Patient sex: M
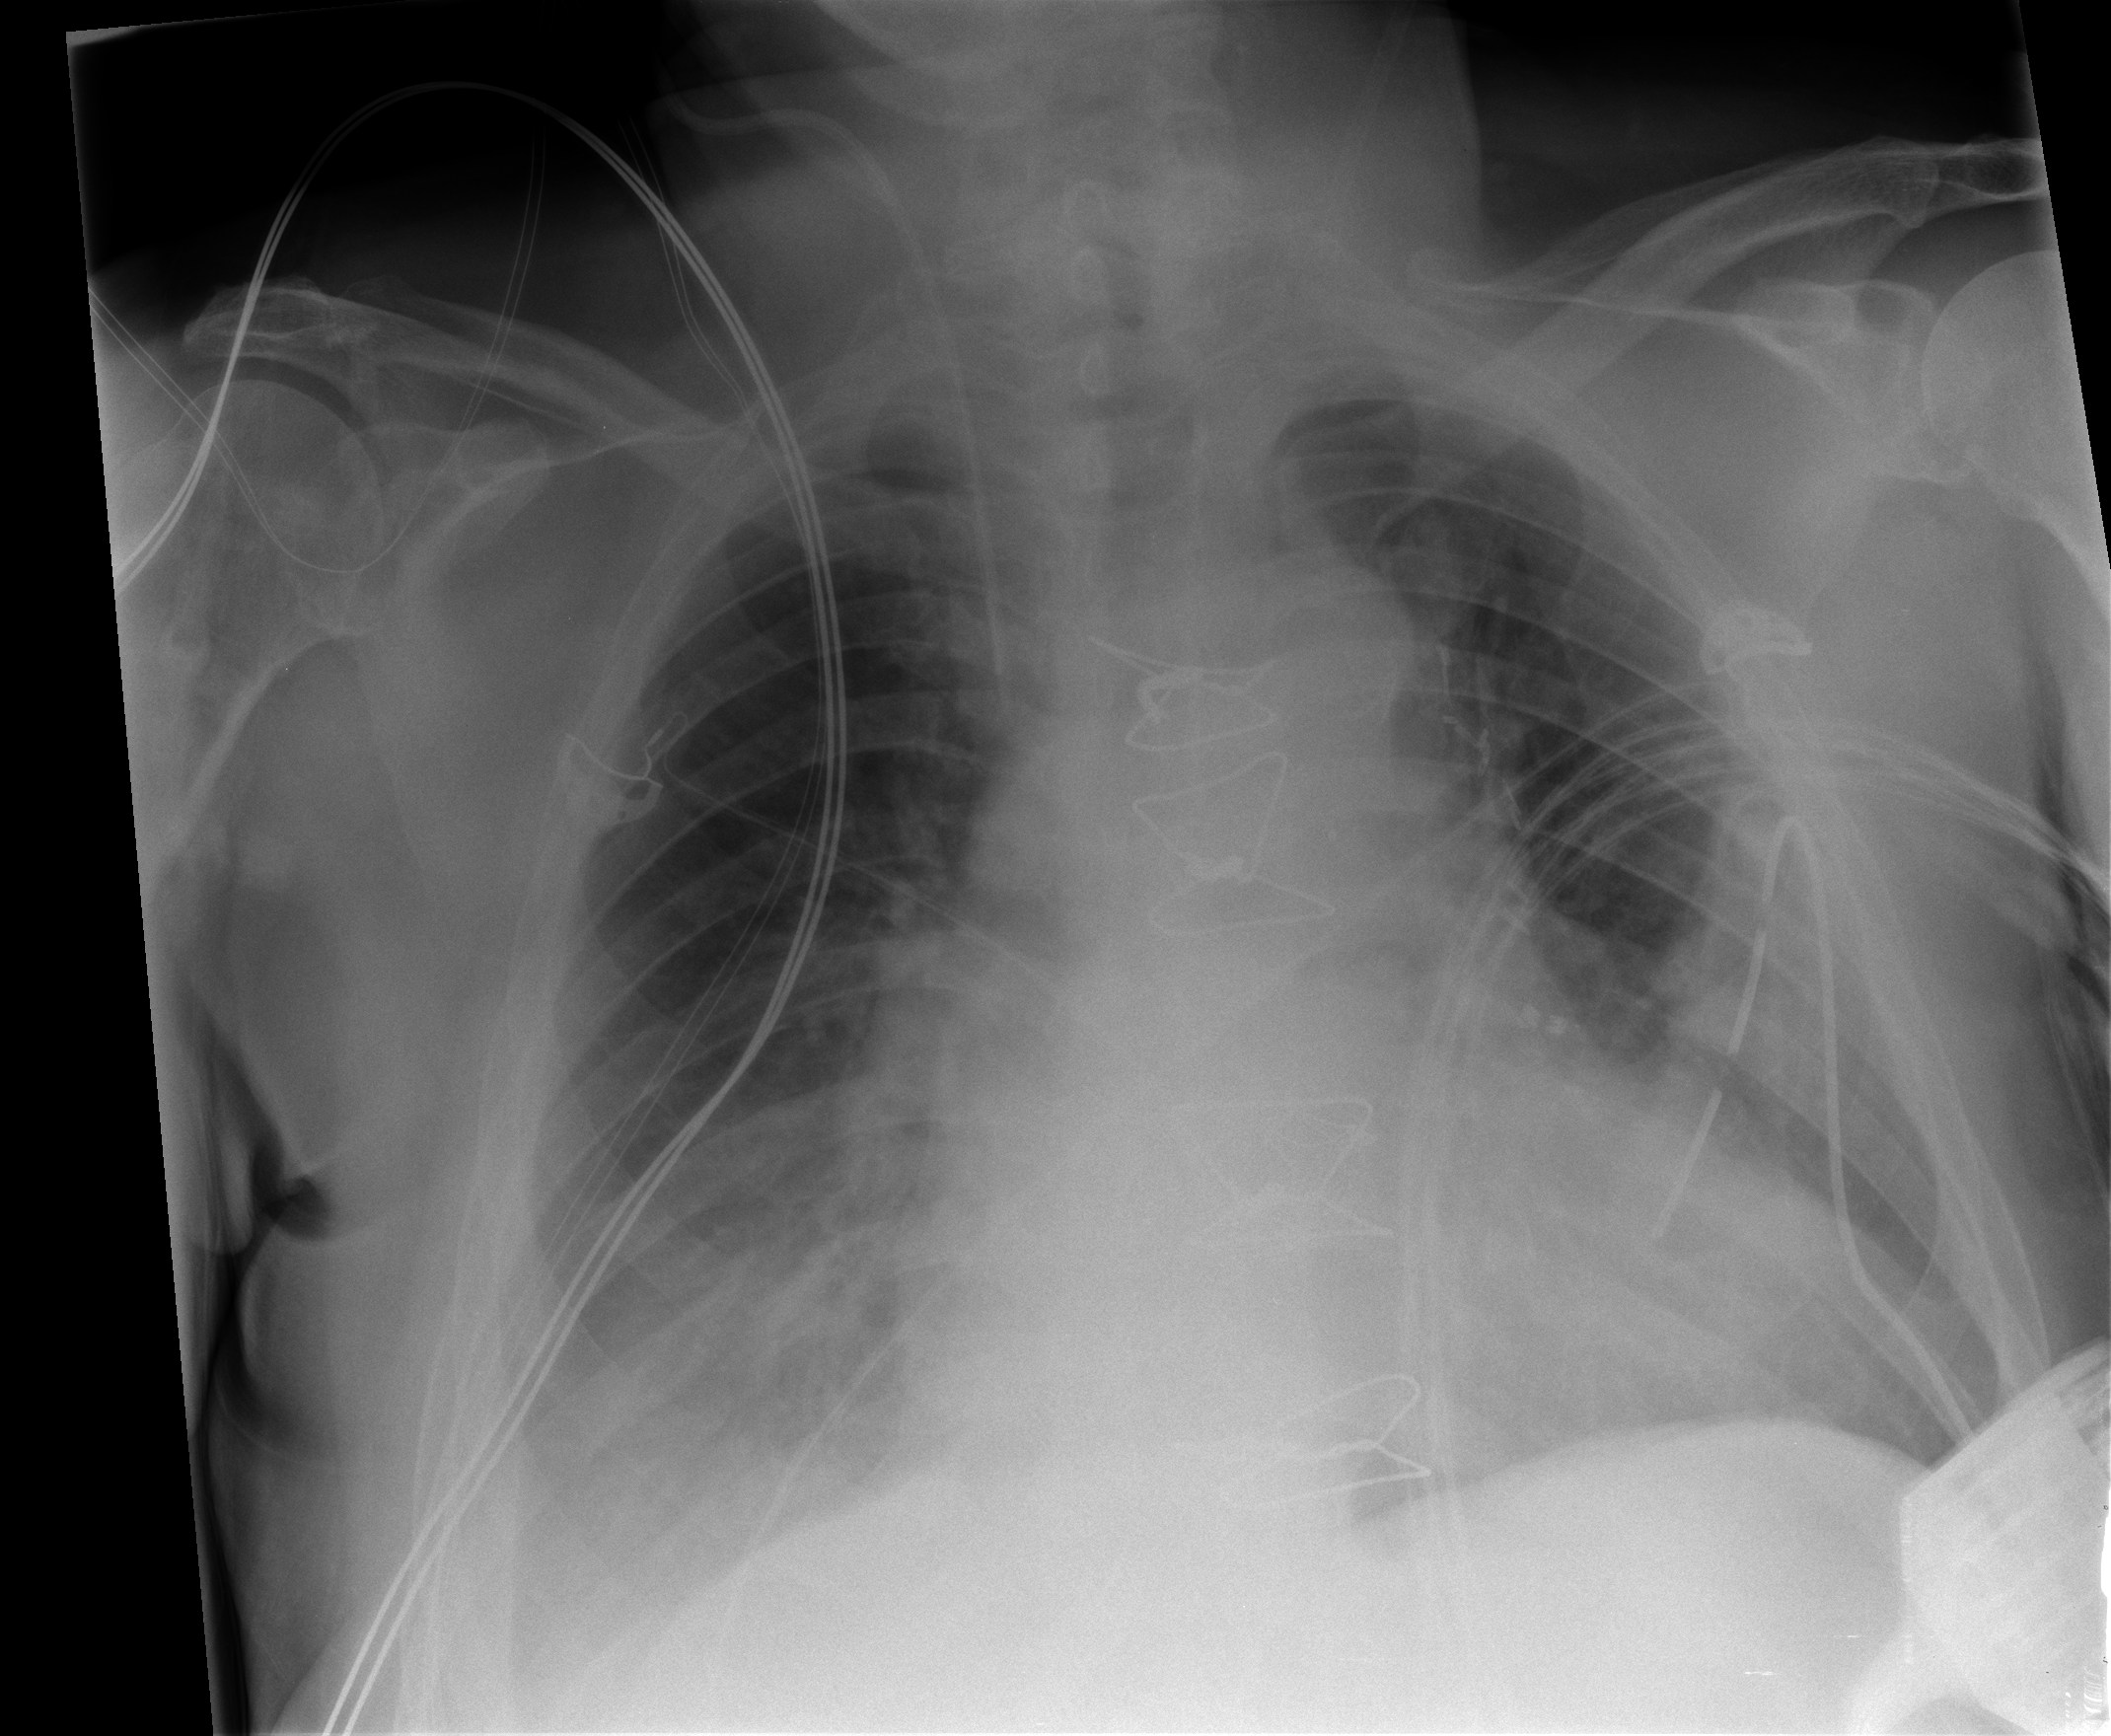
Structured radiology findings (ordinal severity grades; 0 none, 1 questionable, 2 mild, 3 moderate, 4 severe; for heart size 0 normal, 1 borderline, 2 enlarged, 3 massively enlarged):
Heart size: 2
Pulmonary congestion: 0
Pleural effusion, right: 2
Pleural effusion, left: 0
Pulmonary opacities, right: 0
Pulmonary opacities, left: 0
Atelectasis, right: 2
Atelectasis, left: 2